Field crop: maize
Growth stage: 1
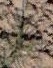
Species: salsola